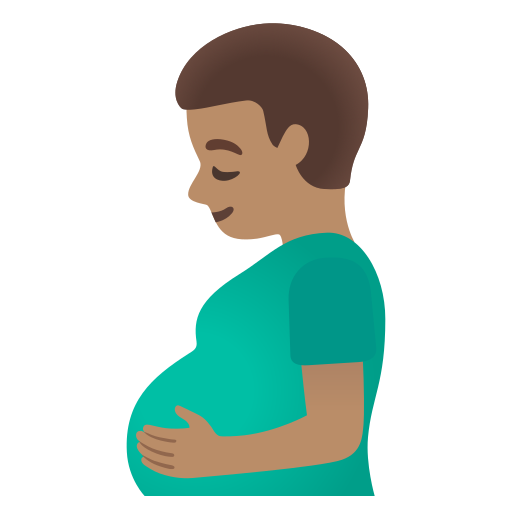
Emoji: 🫃🏽